Interaction volume radius: 5 \u00c5
Interaction volume height: 30 \u00c5
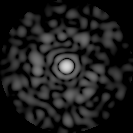
Disorder parameter: 0.8307